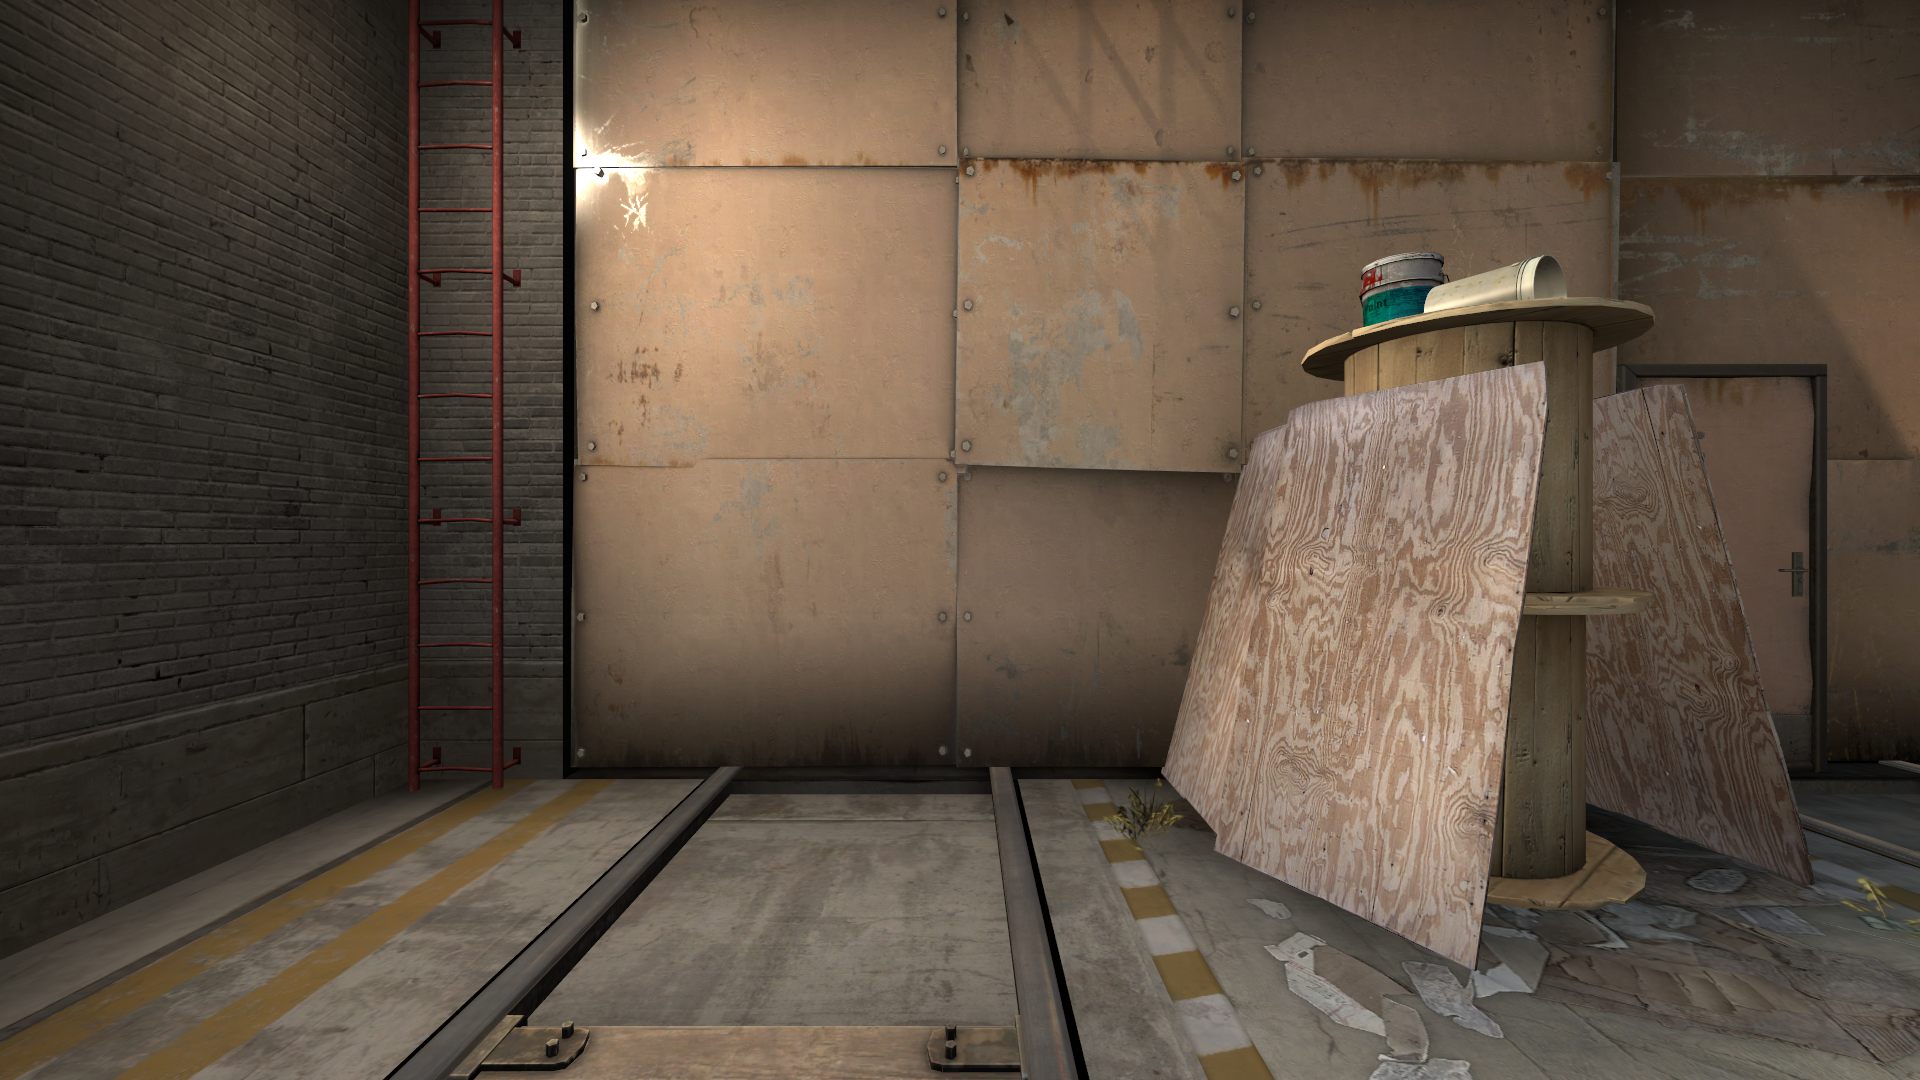
Map: de_train